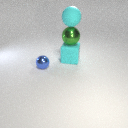
large cyan rubber cube below large green metal sphere